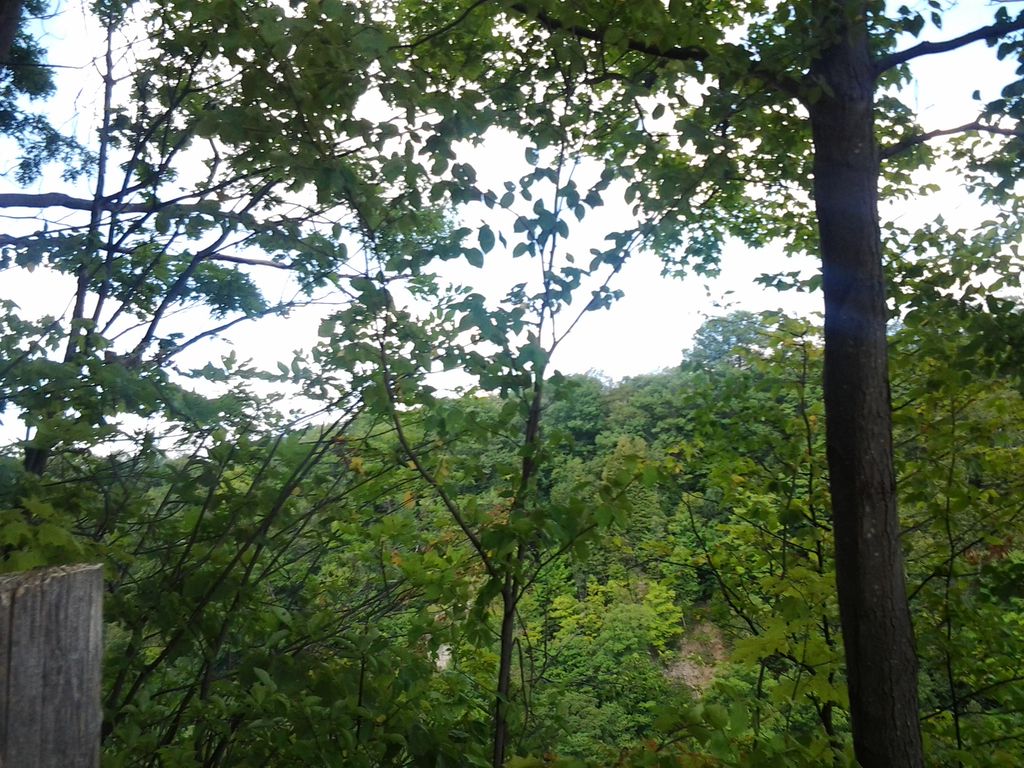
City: hamilton